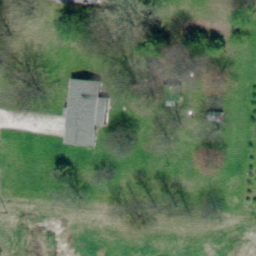
Label: residential